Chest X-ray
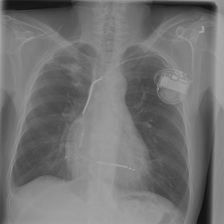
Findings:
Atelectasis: negative
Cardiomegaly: negative
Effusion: negative
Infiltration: negative
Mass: negative
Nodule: negative
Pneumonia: negative
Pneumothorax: negative
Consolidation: negative
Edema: negative
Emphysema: negative
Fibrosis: negative
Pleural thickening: negative
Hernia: negative